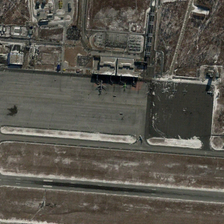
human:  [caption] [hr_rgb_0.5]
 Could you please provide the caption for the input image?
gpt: several planes are in an airport near some bareland .

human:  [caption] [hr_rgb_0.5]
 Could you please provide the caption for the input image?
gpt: several planes are in an airport near some bareland .

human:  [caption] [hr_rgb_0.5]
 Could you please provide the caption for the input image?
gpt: several planes are in an airport near some bareland .

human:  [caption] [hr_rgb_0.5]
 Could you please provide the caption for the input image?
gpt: several planes are in an airport near some bareland .

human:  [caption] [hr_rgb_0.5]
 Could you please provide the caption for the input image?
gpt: several planes are in an airport near some bareland .